【题型】选择题　【知识点】立体几何　【难度】easy
折纸与数学有着千丝万缕的联系，吸引了人们的广泛兴趣。因A4纸的长宽比 \(\sqrt{2}:1\) 称为白银分割比例，故A4纸有一个白银矩形的美称。现有一张如图所示的A4纸 \(P_1P_2P_3P_4\)，长 \(P_1P_4 = \sqrt{2}a\)，宽 \(P_1P_2 = a\)，\(ABCD\) 分别是其四条边的中点，课堂上，在数学老师的带领下，同学们发现将其沿图中虚线折起，使得 \(P_1,P_2,P_3,P_4\) 四点重合为一点 \(P\)，可以得到一个四面体 \(ABCD\)。课后，小金同学继续思考研究，并得到如下两个命题：①四面体 \(ABCD\) 的外接球半径 \(R = \frac{\sqrt{5}}{4}a\)；②四面体 \(ABCD\) 的内切球半径 \(r = \frac{\sqrt{2}}{8}a\)，则下列说法正确的是（ ）

\noindent A. 1是真命题，2是假命题 \quad
B. 1是假命题，2是真命题 \\
\noindent C. 12都是真命题 \quad
D. 12都是假命题
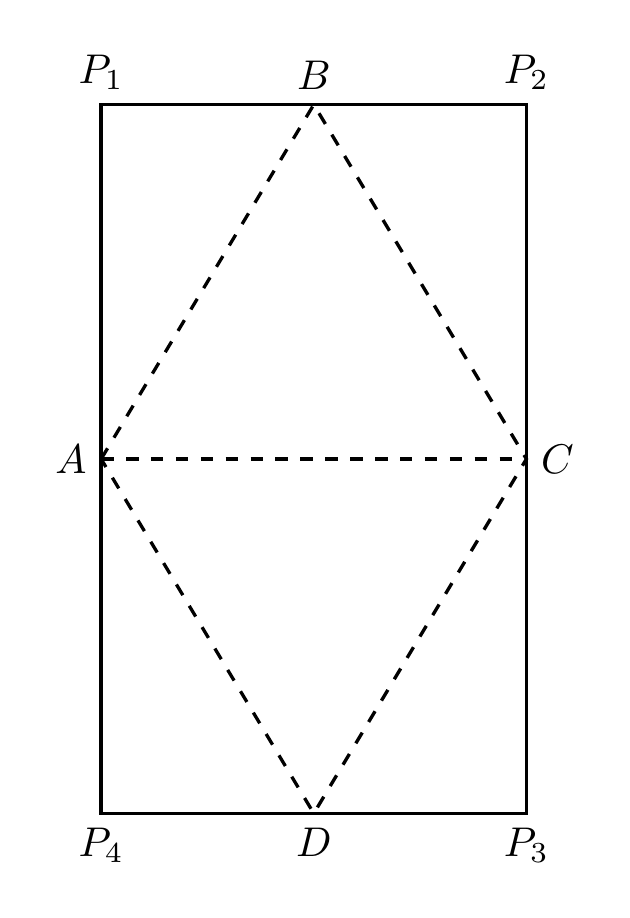
【解答】
\noindent 【答案】C

\noindent 【知识点】多面体与球体内切外接问题、判断命题的真假

\noindent 【分析】得到一个对棱相等的四面体 \(ABCD\)，将四面体放到一个长宽高分别为 \(x,y,z\) 的长方体中，则四面体 \(ABCD\) 的对棱分别为 \(\sqrt{x^2+y^2},\sqrt{y^2+z^2},\sqrt{x^2+z^2}\)，结合已知可求得长方体的体对角线长即为外接球的半径判断①，利用等体积法可求得内切球的半径判断②。

\noindent 【详解】将纸沿图示虚线折起，使得 \(P_1,P_2,P_3,P_4\) 四点重合为一点 \(P\)，
可以得到一个对棱相等的四面体 \(ABCD\)，
因为A4纸长 \(P_1P_4 = \sqrt{2}a\)，宽 \(P_1P_2 = a\)，根据A4纸折起后的情况，
可得 \(BD = AC = a\)，\(AD = BC = CD = AB = \frac{\sqrt{3}}{2}a\)，

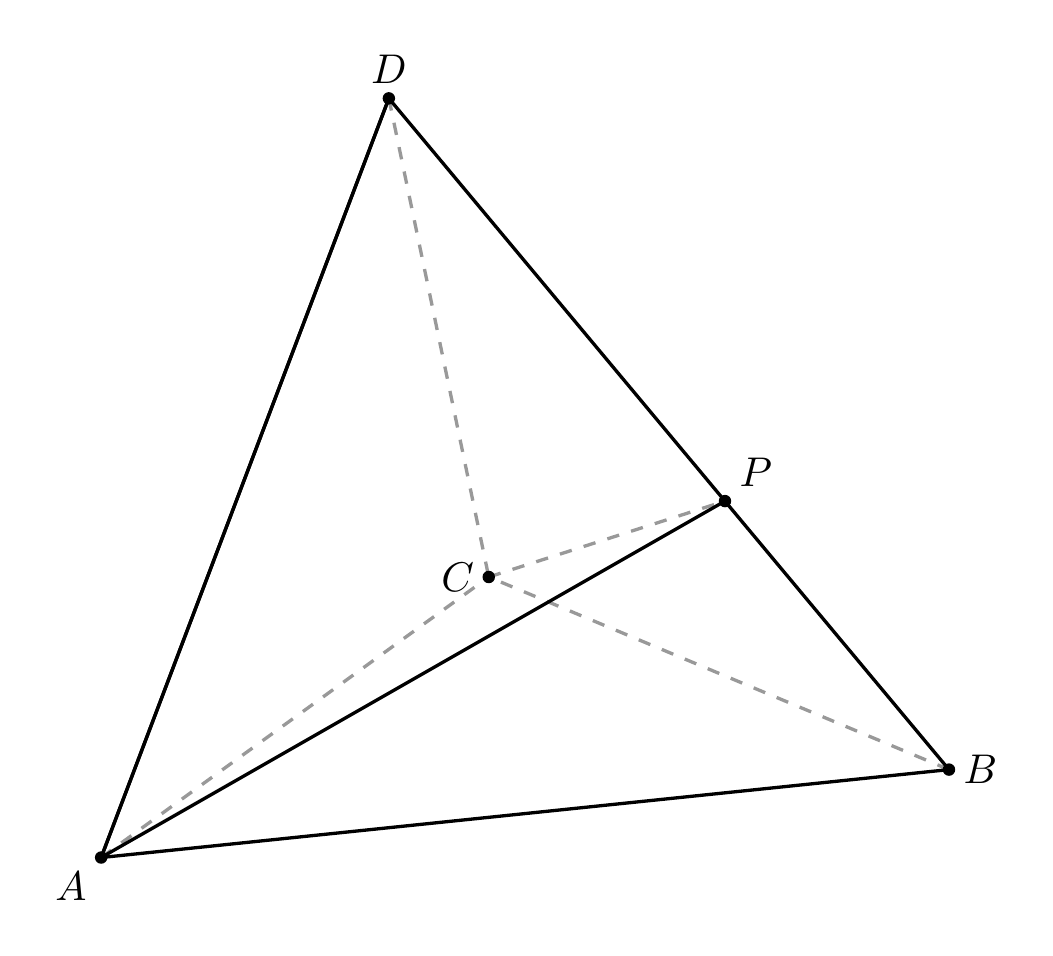